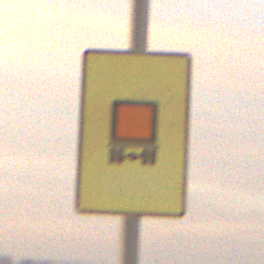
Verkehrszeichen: KennzeichnungspflichtigeFahrzeugeGefaehrlicheGueterOhnePfeilsymbol
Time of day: SunriseSunset
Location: Outdoor (Nature)
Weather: PartlyCloudy
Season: NotSpecified
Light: Natural